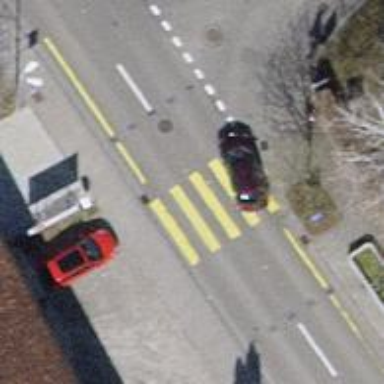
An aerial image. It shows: Uncontrolled road crossing with markings.